Question: I am trying to install a Subversion plugin for Eclipse. I have tried both Subclipse and Subversive using the update sites and they both end up with this nasty warning:

I know I can simply click 'OK' and continue, but I would much prefer to run code that comes from a trustworthy source and I know has not been tampered with.
Is there any way to install a SVN plugin for Eclipse without running unsigned code?
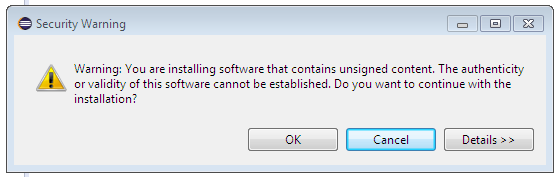
Answer: It is one of the SVN plugins that is not signed so there is no way to avoid this warning.
Since Subversive comes from Eclipse most of the plugins should be signed. It should just be the 'connectors' which are not signed since they come from polarion.